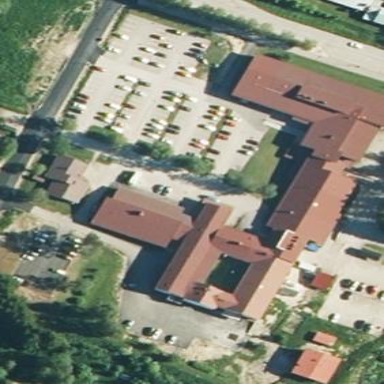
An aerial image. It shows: Hospital providing healthcare services.